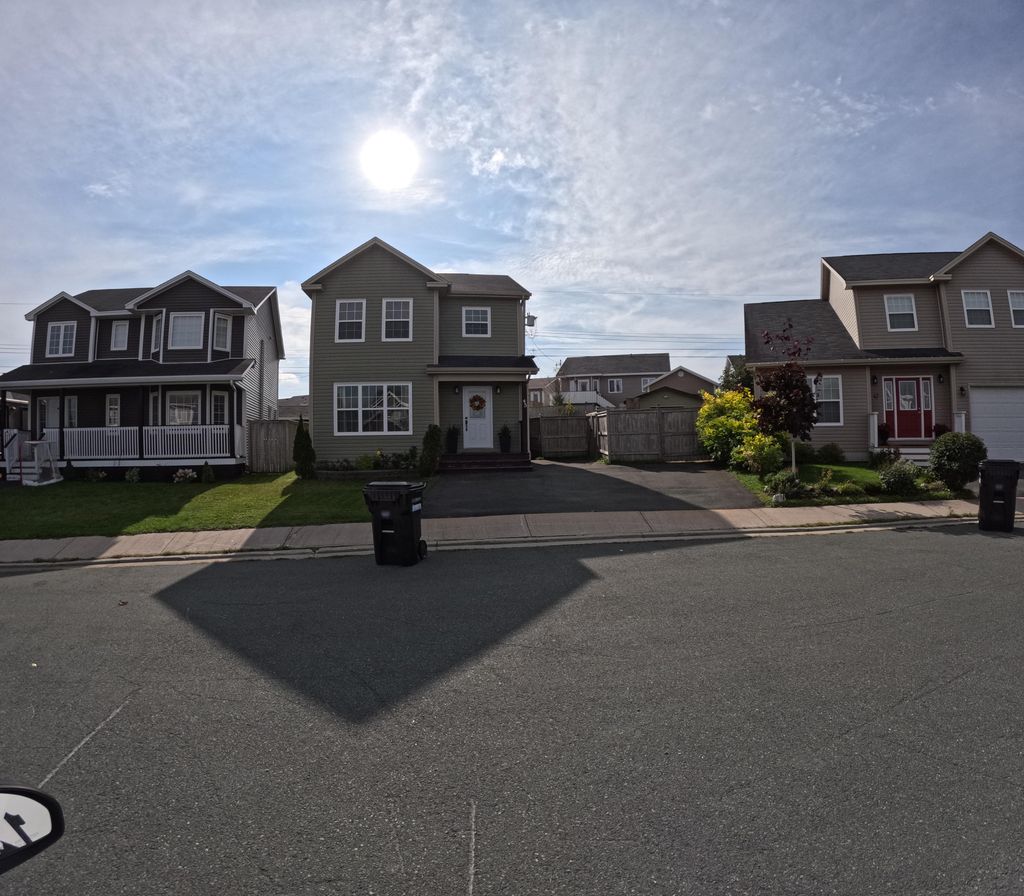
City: st_johns